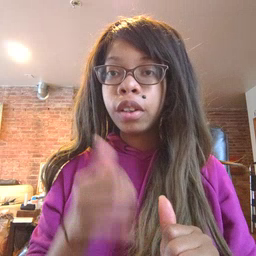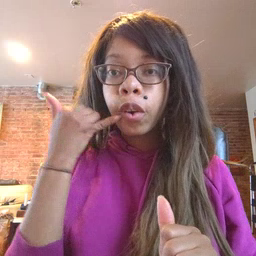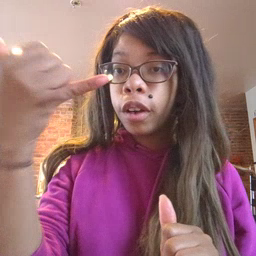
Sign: callonphone